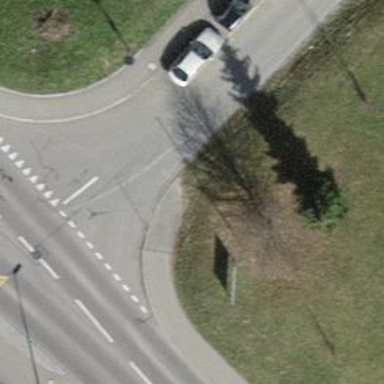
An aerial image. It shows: Kerb barrier.